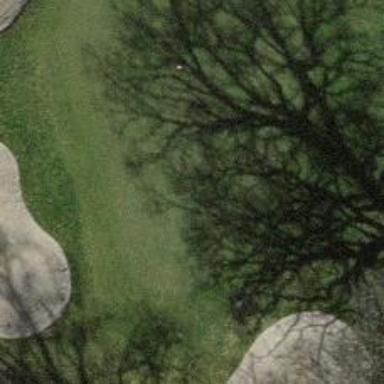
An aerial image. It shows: View of golf hole.